Question: I currently try to exclude my In-App Purchase logic in an App of mine to make it reusable in other Apps of mine or even put it on a public git repository for others to use. For this purpose I follow <URL> of creating a framework in XCode.
But in <URL>. It looks like that:

What am I doing wrong there?
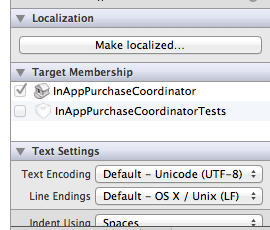
Answer: I came across this same problem and found your question an hour after it was posted but here is what I have found. In Xcode 4.4 the ability to change the target membership, and visibility, for header files was removed so this tutorial will not work as written.
Instead of changing the target membership visibility you can add a "Copy Headers" build phase to the target you made in step 1 (Serenity in the example). This will have 3 sections for Public, Private, and Project headers. Just click the plus at the bottom and the headers you want to be public to this step. By default they are put in the Project section but you can click and drag them to the Public section.
The rest of the tutorial should work fine from there.
Edit: Just noticed that in my own project, after adding the copy headers build step, that the target membership can be selected for header files so the tutorial works as written. Though it seems to act a little strange with my framework header. In any case, changing the visibility in the build phase is reflected under target membership and vice versa